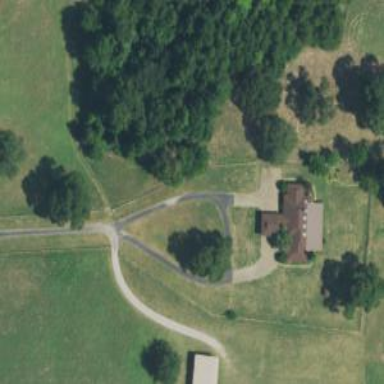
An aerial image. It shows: Driveway leading to service road.